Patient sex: F
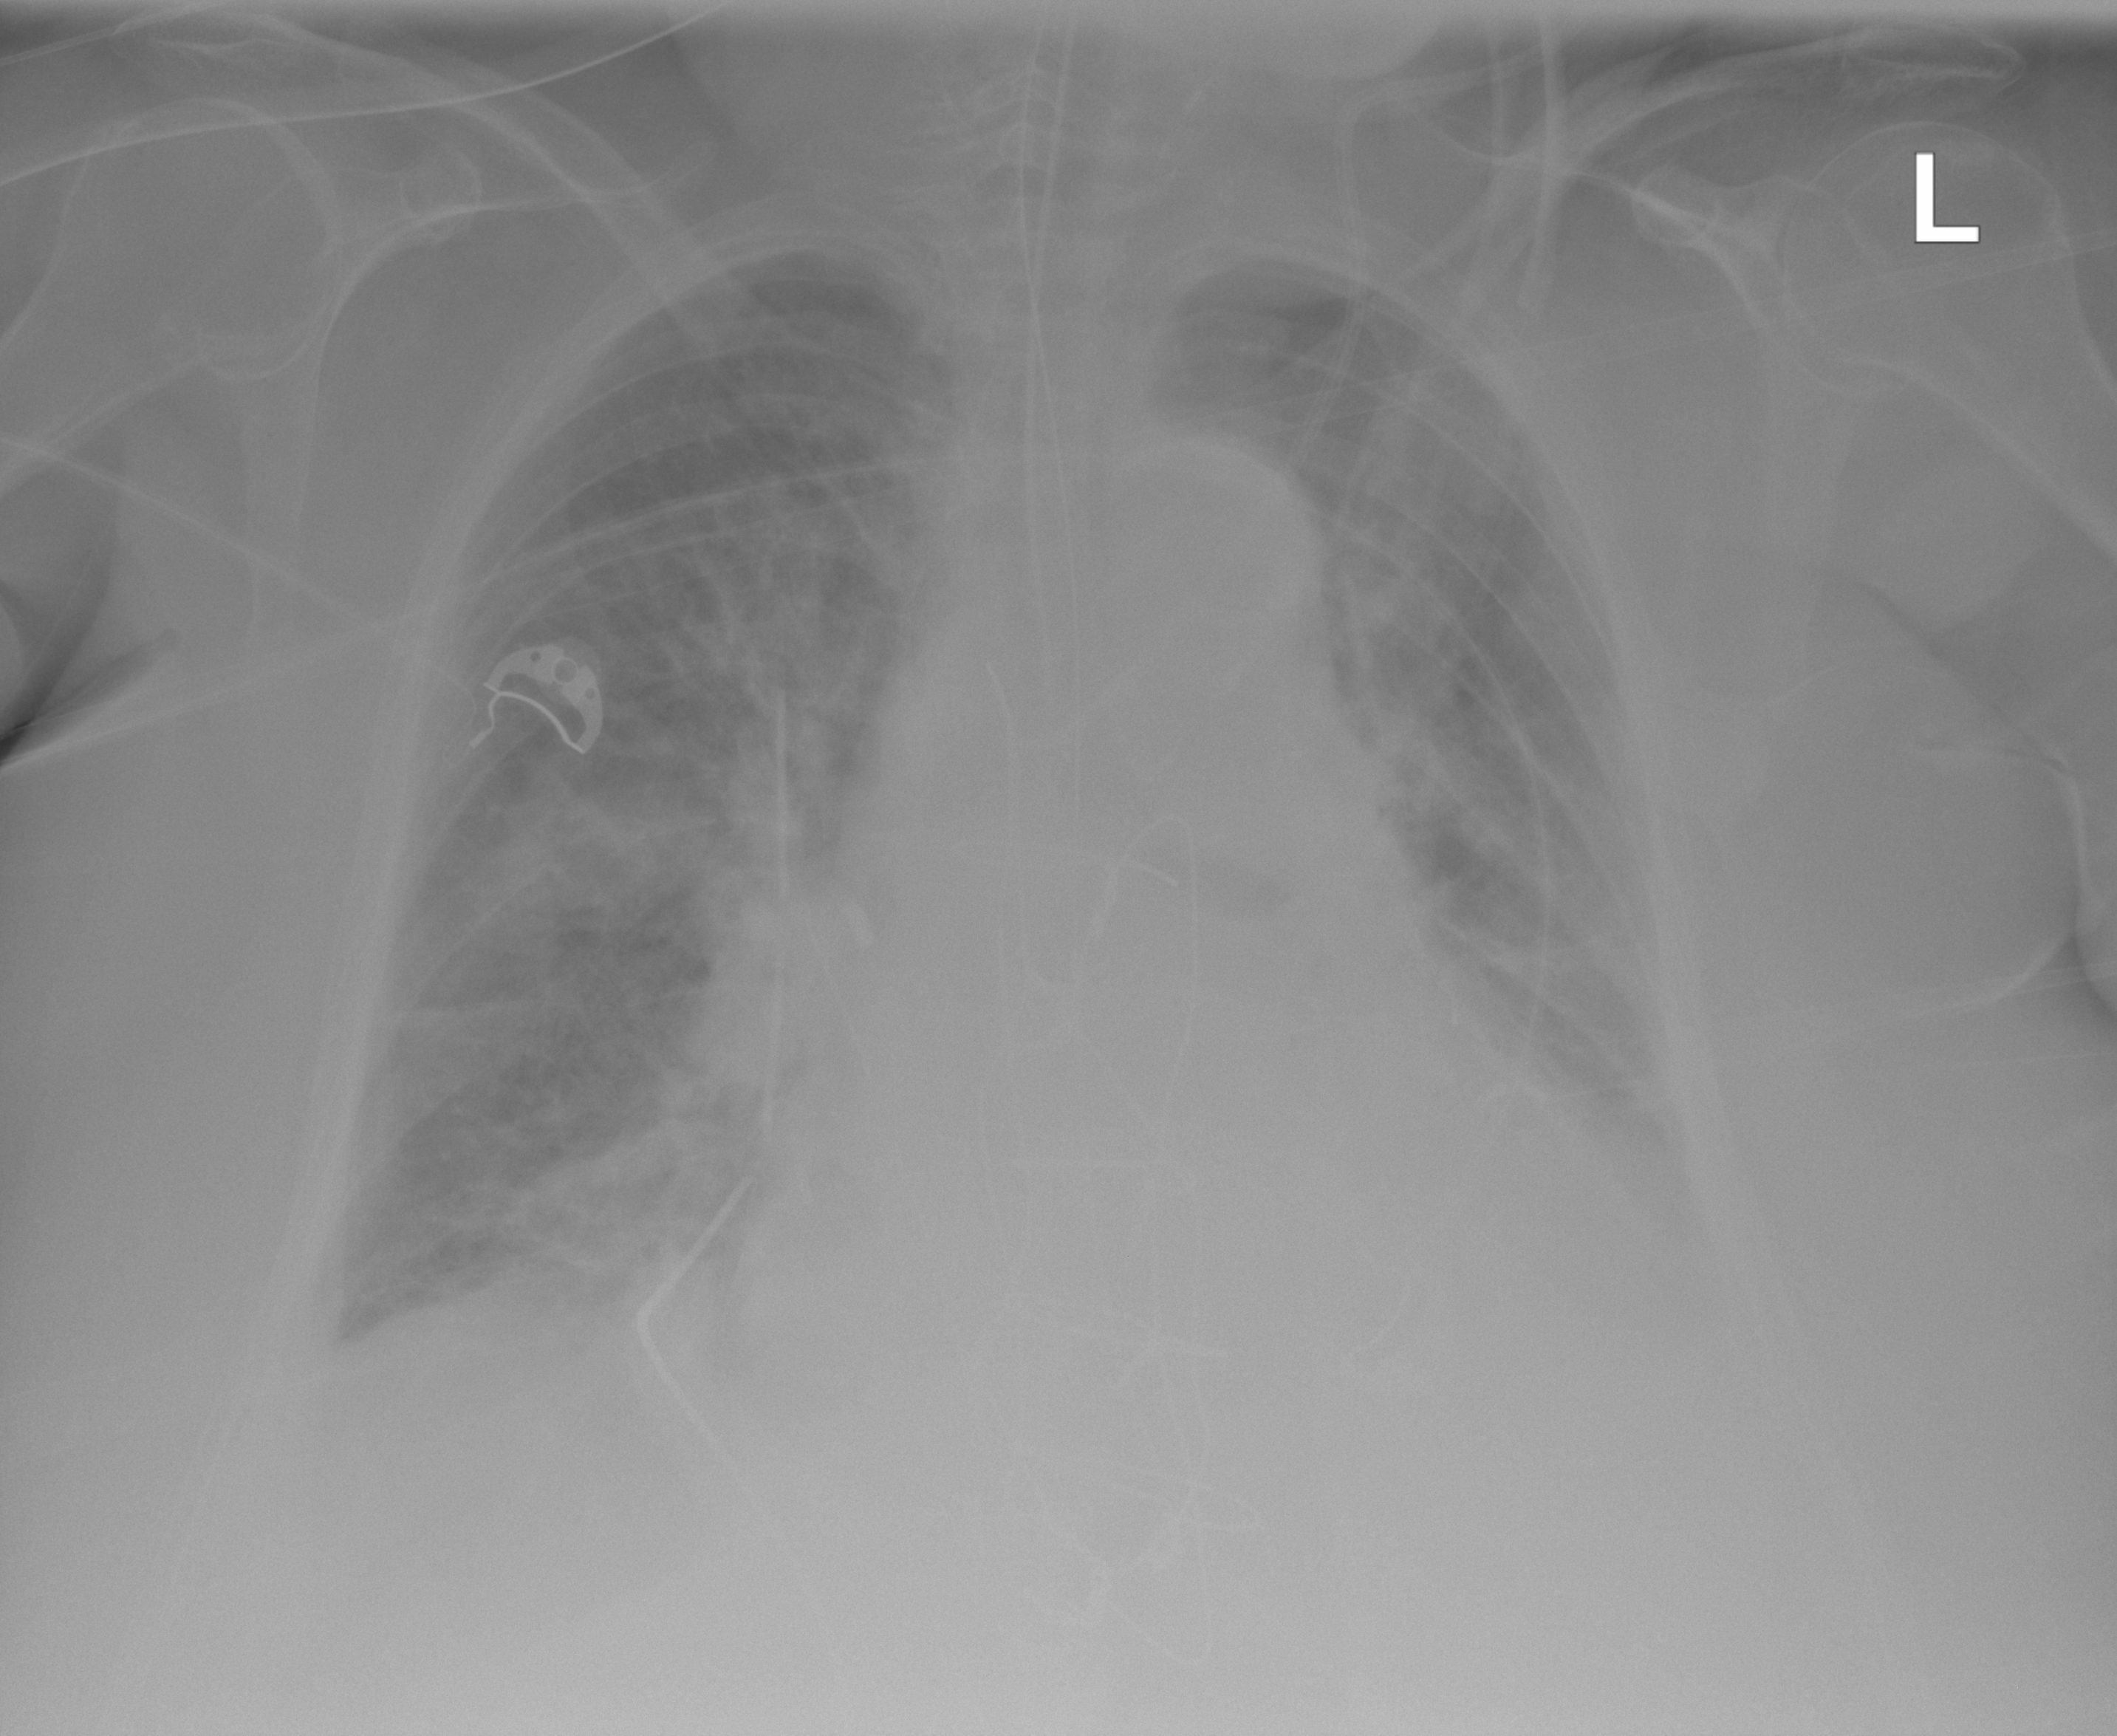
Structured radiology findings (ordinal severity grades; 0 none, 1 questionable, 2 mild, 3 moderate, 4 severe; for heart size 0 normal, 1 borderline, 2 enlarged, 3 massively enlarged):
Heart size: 2
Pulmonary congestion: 2
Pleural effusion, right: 2
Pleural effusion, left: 2
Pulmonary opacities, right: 2
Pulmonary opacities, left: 0
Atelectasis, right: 2
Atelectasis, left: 2